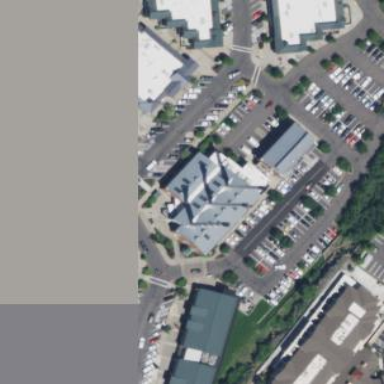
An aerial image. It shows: Outdoor shop located inside building.